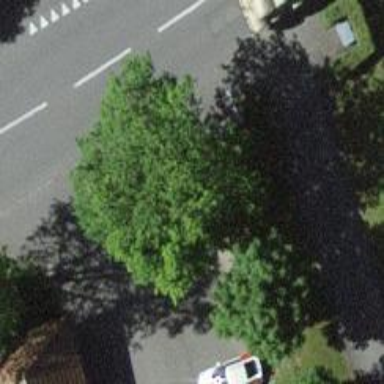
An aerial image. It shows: Bus stop with platform for public transport.